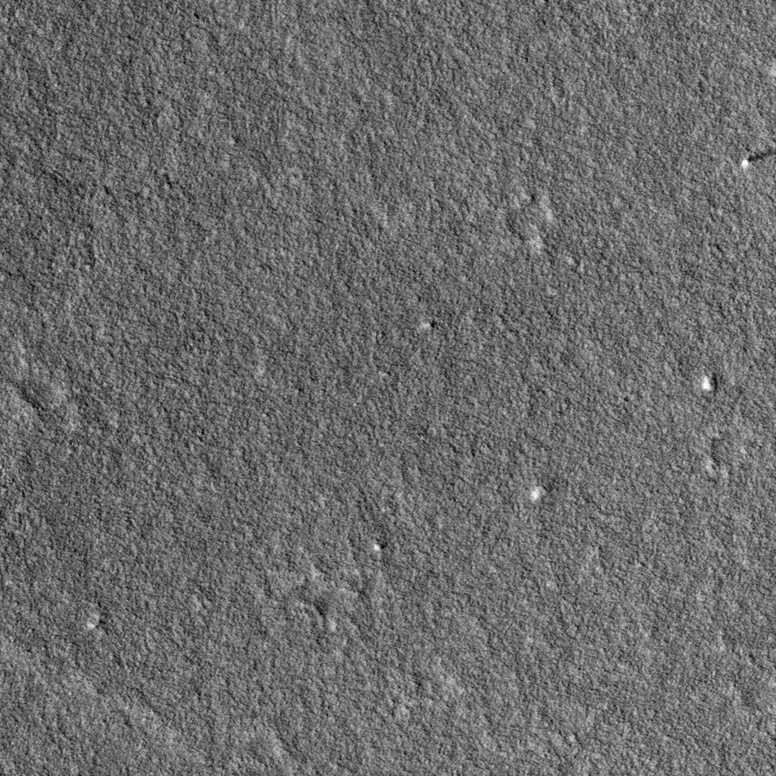
Label: dustdevil